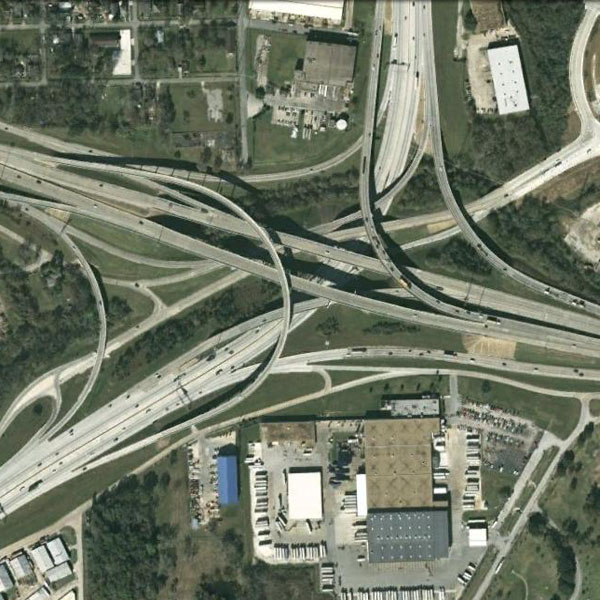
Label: Viaduct